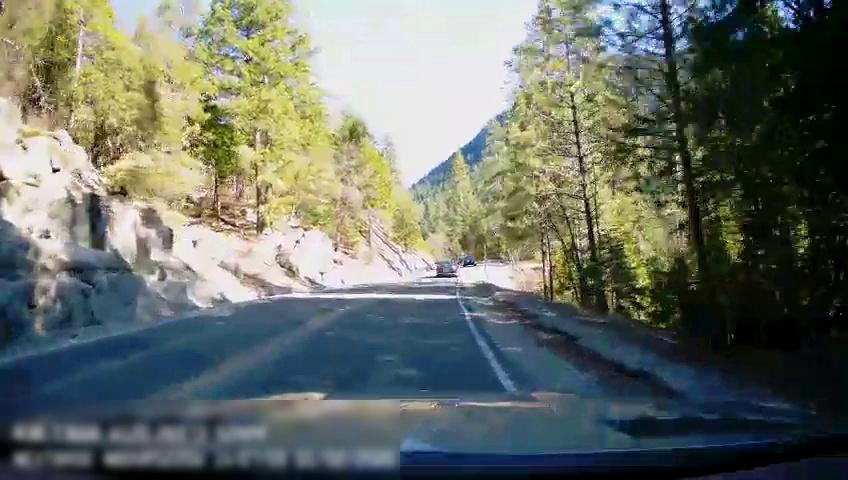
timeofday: Day
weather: Sunny
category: Drivable Space
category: Vehicles | Car
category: Vehicles | Car
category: Lanes | Opposite Lane
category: Lanes | Current Lane